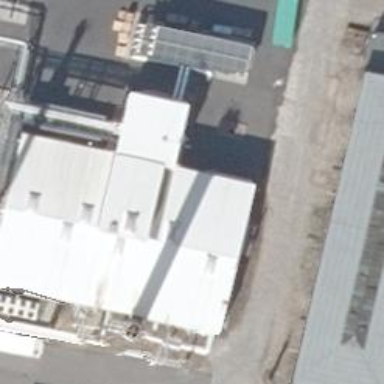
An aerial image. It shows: Industrial building.